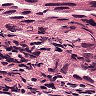
Metastatic tissue present: yes